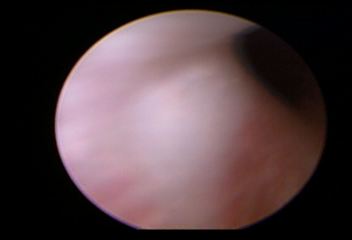
Modality: WLC
Class: Normal mucosa
Bladder cancer association: No